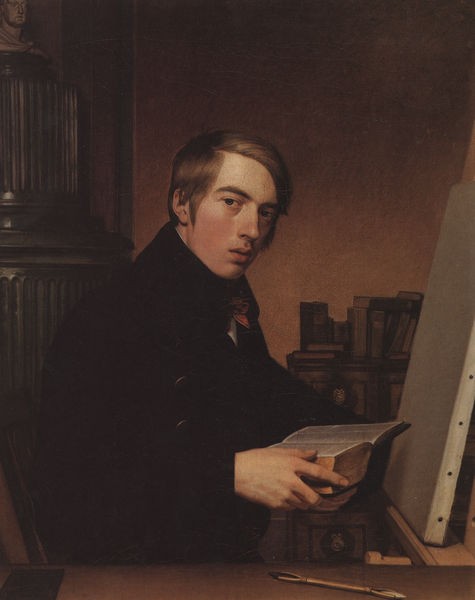
Titel: Selbstbildnis mit der Bibel
Künstler: Friedrich Overbeck
Standort: Lübeck
Institution: Museum für Kunst und Kulturgeschichte
Schlagwörter: dunkel, feder, gemälde, hand, mann, schatten, weiß, grün, sitzen, braun, finger, frankreich, frisur, haar, licht, mund, nase, ohr, orange, raum, schwarz, stirn, stuhl, säule, tisch, zimmer, blick, rot, schal, tuch, malerei, schleife, anzug, blond, jacke, jung, regal, wand, augen, bibel, blass, gesicht, halten, kragen, rahmen, bild, bildnis, hände, innenraum, portrait, porträt, öl, haare, halbfigur, mantel, sitzend, innen, augenbrauen, knopf, lippen, scheitel, kamin, ofen, wangen, bücher, kommode, schrank, schreibtisch, leer, ölgemälde, krawatte, seitenscheitel, artiste, bouche, brun, büste, halstuch, homme, manteau, marron, nez, noeud, yeux, lesen, sitzt, atelier, maler, staffelei, junge, augenbraue, nägel, knöpfe, nazarener, selbstporträt, interieur, buch, blanc, künstler, noir, text, schriftsteller, selbstbildnis, leinwand, pinsel, stift, kasten, biedermeier, bücherregal, kravatte, jüngling, selbstportrait, junger mann, halbprofil, brauntöne, assis, chaise, halsbinde, bibliothek, leser, kassetten, lesend, studierzimmer, peintre, griffel, fragend, aufgeschlagen, künslter, cheveux, peinture, main, bücherschrank, rückwand, frage, kachelofen, colonne, boutons, profil, costume, classique, chevalet, lecture, huile, rohrfeder, toile, ingres, sculpture, romantique, jeune, plume, buste, tableau, hollande, statue, lexikon, table, fragen, veste, stylo, trois quart, livre, autoportrait, vanité, bible, mains, leden, nae, jeune homme, livres, écrivain, leinwnad, regard, lecteur, intellectuel, mmaler, staffeleo, stylet, cravate, étudiant, pinceau, érudit, weiße leinwand, xixe, protrait, bureau, favoris, gentilhomme, libre, kohlehalter, étagère, beaux-arts, parapet, mais, caise, plumme, livre ouvert, sérieux, poele, trois-quarts